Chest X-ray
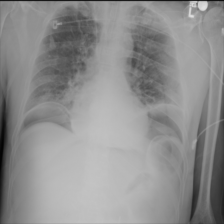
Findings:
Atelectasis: negative
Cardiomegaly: negative
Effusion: negative
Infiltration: negative
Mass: negative
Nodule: negative
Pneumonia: negative
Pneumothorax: negative
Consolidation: negative
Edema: positive
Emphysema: negative
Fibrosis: negative
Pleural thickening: negative
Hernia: negative